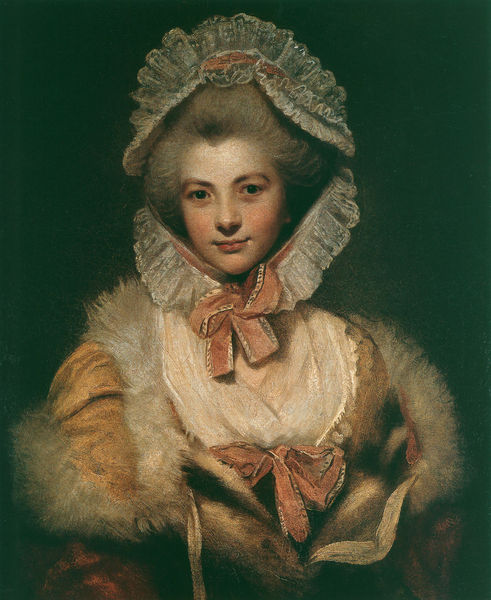
Titel: Lavinia, Countess Spencer
Künstler: Sir Joshua Reynolds
Institution: Northamptonshire, The Spencer Collection at Althorp
Schlagwörter: weiß, mädchen, frau, grau, mund, nase, blick, dame, rot, beige, haube, malerei, schleife, jung, augen, band, gesicht, kragen, pelz, spitze, bildnis, portrait, porträt, auge, mantel, spitzen, schleifen, bruststück, frontal, kinn, rosa, fell, bordüre, büste, rüschen, masche, offen, aufmerksamkeit, pelzkragen, frontalansicht, pelzrand, verbrämt, spitzenhaube, 1800